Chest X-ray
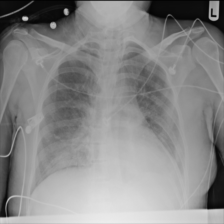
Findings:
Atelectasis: negative
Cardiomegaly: negative
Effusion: negative
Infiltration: positive
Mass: negative
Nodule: negative
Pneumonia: negative
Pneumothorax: negative
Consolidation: negative
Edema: negative
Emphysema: negative
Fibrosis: negative
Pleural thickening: negative
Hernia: negative